Question: I would like to have on several tabs different Datagrids but I have problems with the correct Binding.
Each TabEntry has a Collection of DataGridEntry.
The Tab Items are displayed (Tab1 and Tab2) but the Binding for the DataGridEntries is not correct.
'''
using System;
using System.Collections.Generic;
using System.ComponentModel;
using System.Collections.ObjectModel;
namespace TabControlTest
{
public class TabEntry : INotifyPropertyChanged
{
public TabEntry()
{
DataGridEntries = new ObservableCollection<DataGridEntry>();
}
public string Description { get; set; }
public ObservableCollection<DataGridEntry> DataGridEntries{get;set;}
public event PropertyChangedEventHandler PropertyChanged;
}
public class DataGridEntry : INotifyPropertyChanged
{
public string Description { get; set; }
public string Value { get; set; }
public event PropertyChangedEventHandler PropertyChanged;
}
}
'''
'''
public partial class MainWindow : Window
{
public MainWindow()
{
ObservableCollection<TabEntry> Tabs = new ObservableCollection<TabEntry>();
TabEntry tab1 = new TabEntry();
tab1.Description = "Tab1";
DataGridEntry data1 = new DataGridEntry();
data1.Description = "Tab1 Description 1";
data1.Value = "Tab1 Value 1";
DataGridEntry data2 = new DataGridEntry();
data2.Description = "Tab1 Description 2";
data2.Value = "Tab1 Value 2";
tab1.DataGridEntries.Add(data1);
tab1.DataGridEntries.Add(data2);
TabEntry tab2 = new TabEntry();
tab2.Description = "Tab2";
DataGridEntry data3 = new DataGridEntry();
data1.Description = "Tab2 Description 1";
data1.Value = "Tab1 Value 1";
DataGridEntry data4 = new DataGridEntry();
data2.Description = "Tab2 Description 2";
data2.Value = "Tab1 Value 2";
tab2.DataGridEntries.Add(data3);
tab2.DataGridEntries.Add(data4);
Tabs.Add(tab1);
Tabs.Add(tab2);
this.DataContext = Tabs;
InitializeComponent();
}
}
'''
Tabs is a collection with tabEntries (class TabEntry)
Each TabEntry has a collection with DataGridEntries(class DataGridEntry)
How do I bind to these collections correctly in xaml?
'''
<Window x:Class="TabControlTest.MainWindow"
xmlns="http://schemas.microsoft.com/winfx/2006/xaml/presentation"
xmlns:x="http://schemas.microsoft.com/winfx/2006/xaml"
xmlns:local="clr-namespace:TabControlTest"
Title="MainWindow" Height="350" Width="525">
<Grid>
<TabControl x:Name="tabControl1" ItemsSource="{Binding}" TabStripPlacement="Left" HorizontalAlignment="Left" Height="242" Margin="10,10,0,0" VerticalAlignment="Top" Width="358">
<TabControl.ItemTemplate>
<DataTemplate>
<TextBlock Text="{Binding Description}"></TextBlock>
</DataTemplate>
</TabControl.ItemTemplate>
<TabControl.ContentTemplate>
<DataTemplate>
<DataGrid x:Name="dataGrid1" ItemsSource="{Binding DataGridEntries}">
<DataGrid.Columns>
<DataGridTextColumn Header="Description" Binding="{Binding Description}"></DataGridTextColumn>
<DataGridTextColumn Header="Value" Binding="{Binding Value}"></DataGridTextColumn>
</DataGrid.Columns>
</DataGrid>
</DataTemplate>
</TabControl.ContentTemplate>
</TabControl>
</Grid>
</Window>
'''
I have the following output:

The content is not correctly mapped to the TabControl and DataGrid.
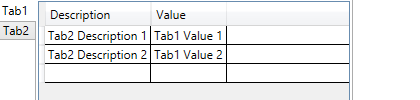
Answer: Here a cleaner implementation of what you are trying to do
the Xaml
'''
<Window x:Class="WpfApplication34.MainWindow"
xmlns="http://schemas.microsoft.com/winfx/2006/xaml/presentation"
xmlns:x="http://schemas.microsoft.com/winfx/2006/xaml"
xmlns:wpfApplication34="clr-namespace:WpfApplication34"
Title="MainWindow" Height="350" Width="525" DataContext="{Binding RelativeSource={RelativeSource Self}}">
<Grid>
<Grid>
<TabControl x:Name="tabControl1" ItemsSource="{Binding Tabs}" TabStripPlacement="Left" HorizontalAlignment="Left" Height="242" Margin="10,10,0,0" VerticalAlignment="Top" Width="358">
<TabControl.ItemTemplate>
<DataTemplate>
<TextBlock Text="{Binding Description}" ></TextBlock>
</DataTemplate>
</TabControl.ItemTemplate>
<TabControl.ContentTemplate>
<DataTemplate>
<DataGrid x:Name="dataGrid1" ItemsSource="{Binding DataGridEntries}">
<DataGrid.Columns>
<DataGridTextColumn Header="Description" Binding="{Binding Desription}"></DataGridTextColumn>
<DataGridTextColumn Header="Value" Binding="{Binding Value}"></DataGridTextColumn>
</DataGrid.Columns>
</DataGrid>
</DataTemplate>
</TabControl.ContentTemplate>
</TabControl>
</Grid>
</Grid>
'''
and the codeBehind:
'''
public partial class MainWindow : Window, INotifyPropertyChanged
{
private ObservableCollection<TabEntry> _tabs ;
public ObservableCollection<TabEntry> Tabs
{
get
{
return _tabs;
}
set
{
if (_tabs == value)
{
return;
}
_tabs = value;
OnPropertyChanged();
}
}
public MainWindow()
{
InitializeComponent();
Tabs = new ObservableCollection<TabEntry>()
{
new TabEntry()
{
Description = "Tab1",
DataGridEntries = new ObservableCollection<DataGridEntry>()
{
new DataGridEntry()
{
Description = "Tab1 Description 1",
Value = "Tab1 Value 1"
},
new DataGridEntry()
{
Description = "Tab1 Description 2",
Value = "Tab1 Value 2"
}
}
},
new TabEntry()
{
Description = "Tab2",
DataGridEntries = new ObservableCollection<DataGridEntry>()
{
new DataGridEntry()
{
Description = "Tab2 Description 1",
Value = "Tab2 Value 1"
},
new DataGridEntry()
{
Description = "Tab2 Description 2",
Value = "Tab2 Value 2"
}
}
}
};
}
public event PropertyChangedEventHandler PropertyChanged;
protected virtual void OnPropertyChanged([CallerMemberName] string propertyName = null)
{
PropertyChangedEventHandler handler = PropertyChanged;
if (handler != null) handler(this, new PropertyChangedEventArgs(propertyName));
}
}
public class TabEntry : INotifyPropertyChanged
{
private String _description;
public String Description
{
get
{
return _description;
}
set
{
if (_description == value)
{
return;
}
_description = value;
OnPropertyChanged();
}
}
public ObservableCollection<DataGridEntry> DataGridEntries { get; set; }
public event PropertyChangedEventHandler PropertyChanged;
[NotifyPropertyChangedInvocator]
protected virtual void OnPropertyChanged([CallerMemberName] string propertyName = null)
{
PropertyChangedEventHandler handler = PropertyChanged;
if (handler != null) handler(this, new PropertyChangedEventArgs(propertyName));
}
}
public class DataGridEntry : INotifyPropertyChanged
{
private String _description;
public String Description
{
get
{
return _description;
}
set
{
if (_description == value)
{
return;
}
_description = value;
OnPropertyChanged();
}
}
private String _value;
public String Value
{
get
{
return _value;
}
set
{
if (_value == value)
{
return;
}
_value = value;
OnPropertyChanged();
}
}
public event PropertyChangedEventHandler PropertyChanged;
[NotifyPropertyChangedInvocator]
protected virtual void OnPropertyChanged([CallerMemberName] string propertyName = null)
{
PropertyChangedEventHandler handler = PropertyChanged;
if (handler != null) handler(this, new PropertyChangedEventArgs(propertyName));
}
}
'''